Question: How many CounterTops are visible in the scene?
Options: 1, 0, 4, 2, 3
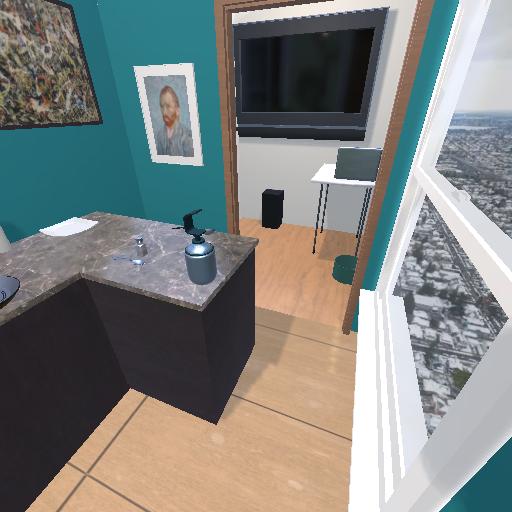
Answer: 1